Question: I am trying to implement a 'ListFragment'. The idea is to use 'CursorLoader'. The code for FragmentActivity is
'''
public class XYZ extends FragmentActivity {
@Override
protected void onCreate(Bundle savedInstanceState) {
super.onCreate(savedInstanceState);
FragmentManager fm = getSupportFragmentManager();
// Create the list fragment and add it as our sole content.
if (fm.findFragmentById(android.R.id.content) == null) {
XYZFragment list = new XYZFragment();
fm.beginTransaction().add(android.R.id.content, list).commit();
}
}
'''
Now I assume that 'onActivityCreate' of 'XYZFragment' should be called but that is not happening instead I am getting a the below image on the Emulator. I am looking for an explanation as to what is happening and what I am doing wrong?
Thanks.

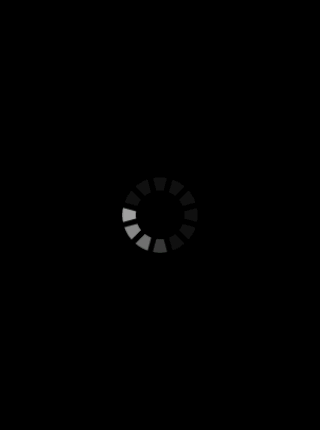
Answer: Change 'onActivityCreate' to 'onActivityCreated' and you should get the expected results.